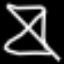
Label: hourglass